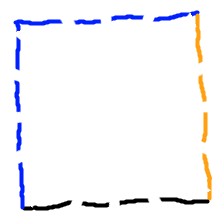
Shape: square